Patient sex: M
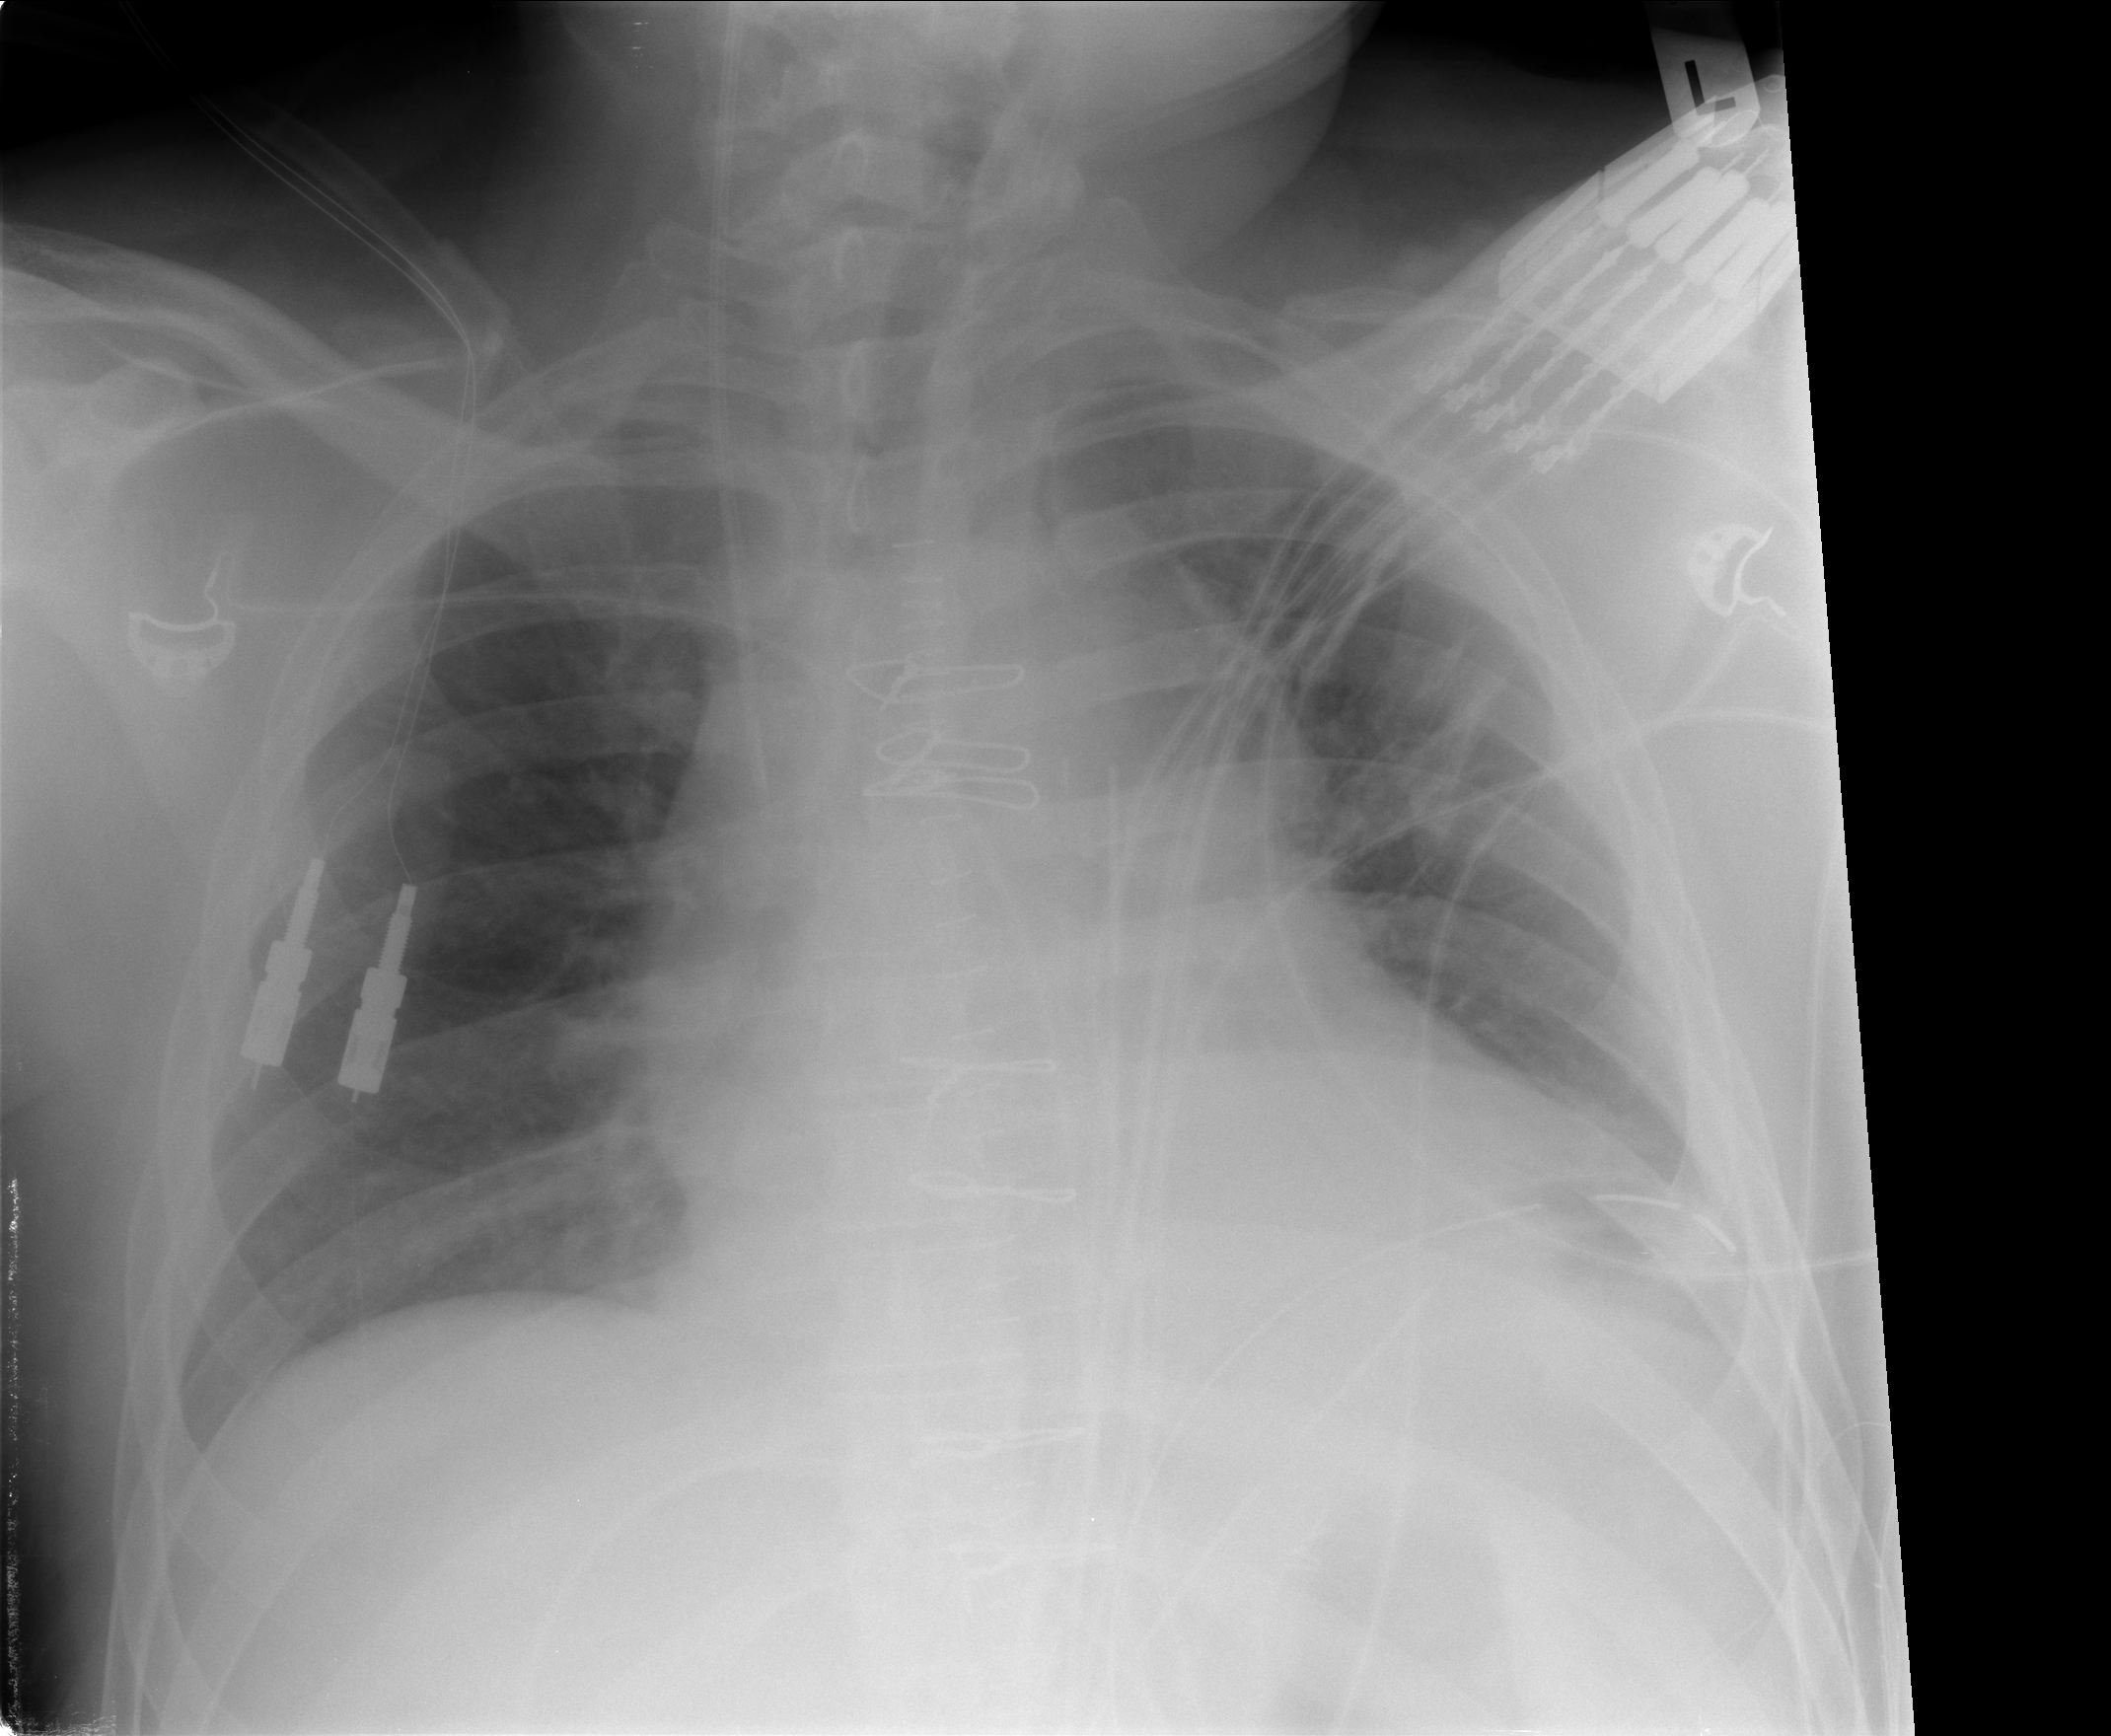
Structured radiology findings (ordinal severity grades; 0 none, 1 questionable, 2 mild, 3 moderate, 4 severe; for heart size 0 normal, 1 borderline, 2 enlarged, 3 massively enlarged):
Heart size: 1
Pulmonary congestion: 0
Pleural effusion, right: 0
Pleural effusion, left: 2
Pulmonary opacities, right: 0
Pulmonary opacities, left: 0
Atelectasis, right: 0
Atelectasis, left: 2